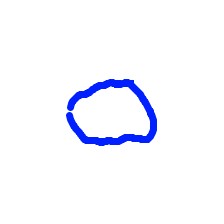
Shape: circle